Interaction volume radius: 5 \u00c5
Interaction volume height: 35 \u00c5
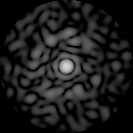
Disorder parameter: 0.8673